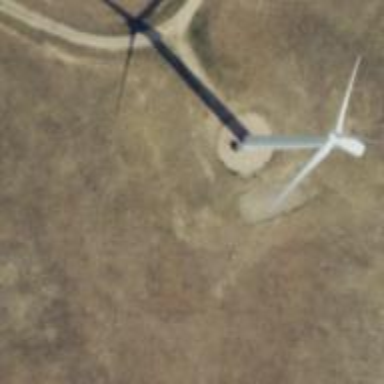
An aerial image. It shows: Wind generator powered by wind turbine.